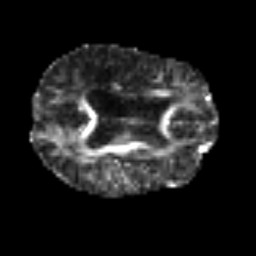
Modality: FA
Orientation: axial
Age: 58
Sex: male
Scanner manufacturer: siemens
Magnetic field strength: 3 T
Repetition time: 3.2 s
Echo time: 0.081 s